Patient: sex M, age 64
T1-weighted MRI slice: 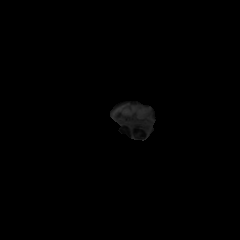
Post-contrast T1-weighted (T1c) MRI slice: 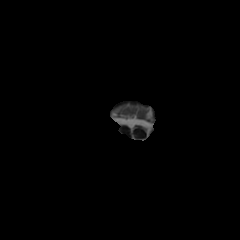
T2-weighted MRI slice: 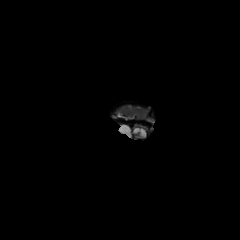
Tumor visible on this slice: no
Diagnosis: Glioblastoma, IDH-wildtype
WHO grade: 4